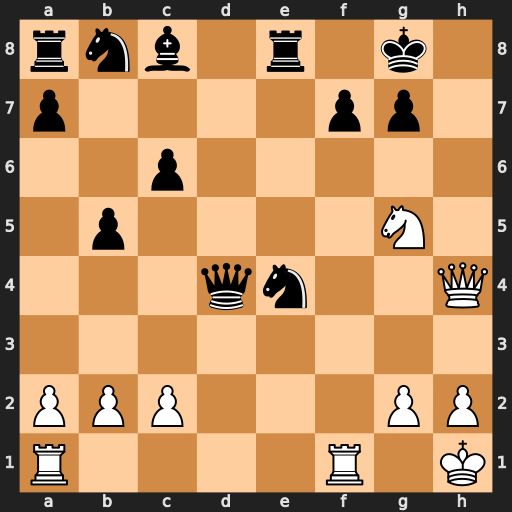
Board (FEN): rnb1r1k1/p4pp1/2p5/1p4N1/3qn2Q/8/PPP3PP/R4R1K
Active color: w
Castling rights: -
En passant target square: -
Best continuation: Qh7+ Kf8 Rxf7#